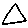
Label: triangle